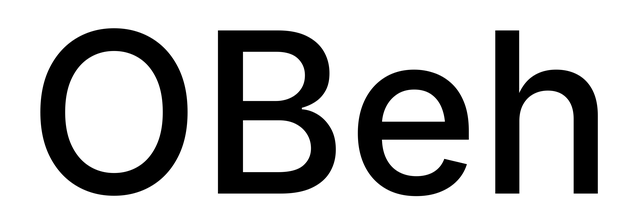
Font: Inter_Medium